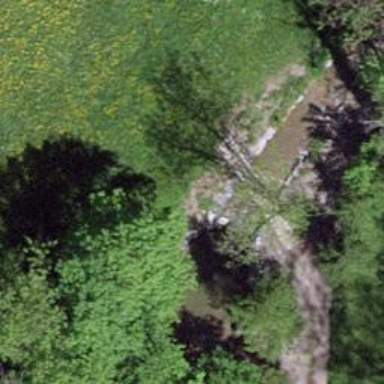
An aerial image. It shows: Path on bridge.